Question: I am using Visual C++ to build a dll with some open source projects, but when I got an error, it read:

How did the "f:\ddctools\crt_bld\self_x86\crt\srcsprintf.c" come out? I even didn't have a "f" disk. I've searched around about my source code, and there is no such string.
Any idea about this?
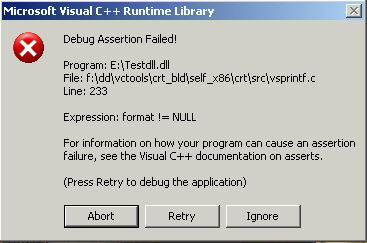
Answer: The file path as @Dcoder says is not from your disk.
This message is from the CRT (C run time library) that you link with your programs. MSVCRT.DLL (or a version of it)
When Microsoft wrote their source code to create this library they built special code called <URL> checks the parameters that you sent to a function in the library, and passes helpful messages to you.
In this case you've called a function like 'printf' or 'sprintf' etc, and that eventually went into a piece of Microsoft function that lives in a microsoft file called 'vsprintf.c'.
This file when the library was compiled inside Microsoft, it was done on the F: drive INSIDE Microsoft . It doesn't live on your disk.
Edit: if you add your code to your question we can help you find where this occurred.